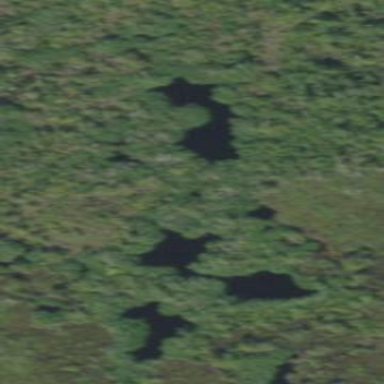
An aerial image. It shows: Peaceful pond surrounded by nature.